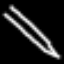
Label: pencil